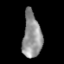
Tissue: lung
Cell type: Others
Senescence score: 0.2136
Nuclear area (px): 831
Mean DAPI intensity: 145.869